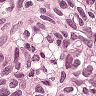
Metastatic tissue present: yes